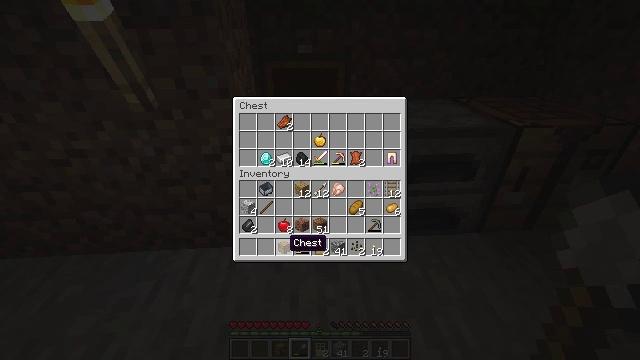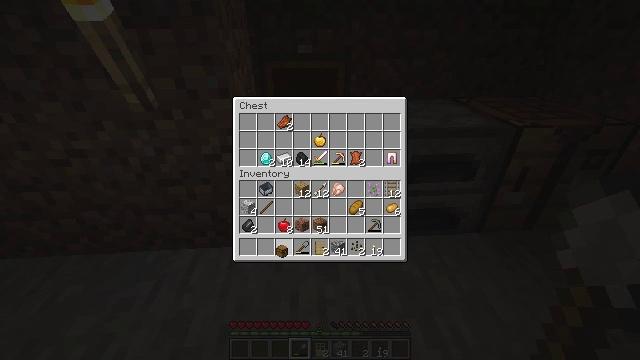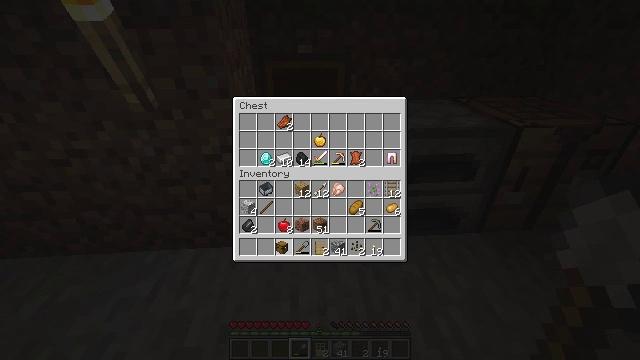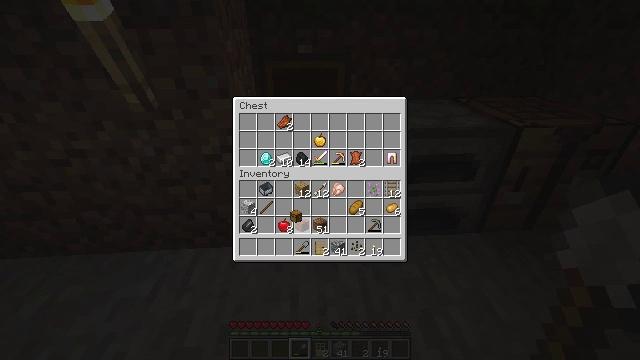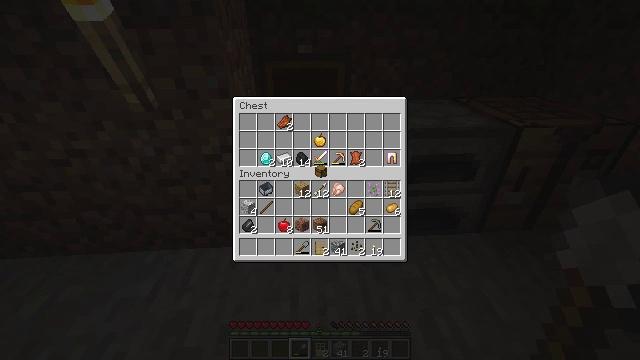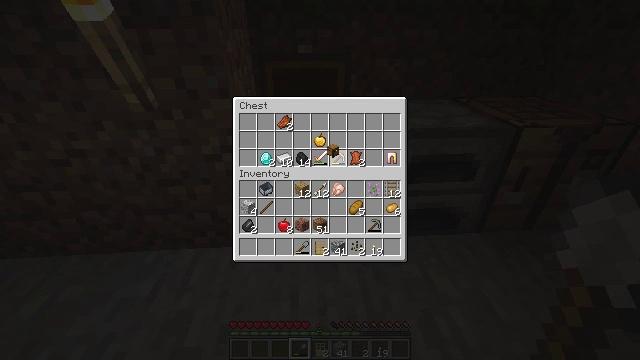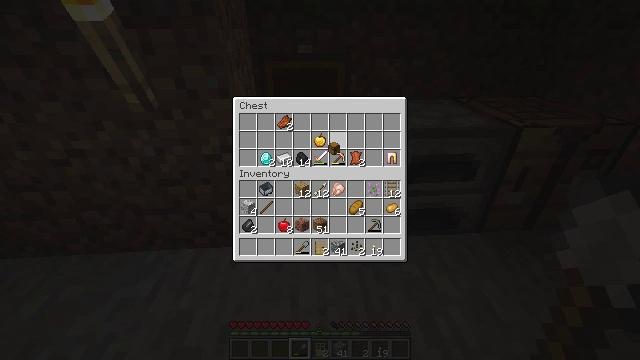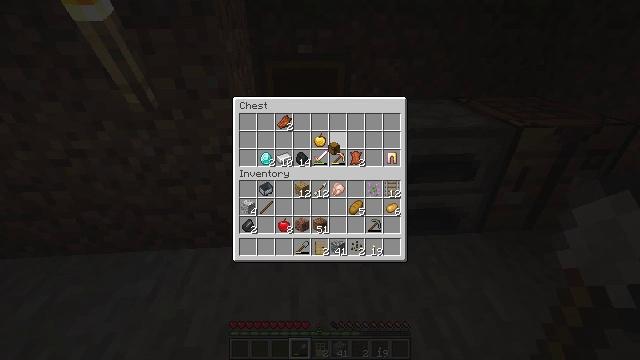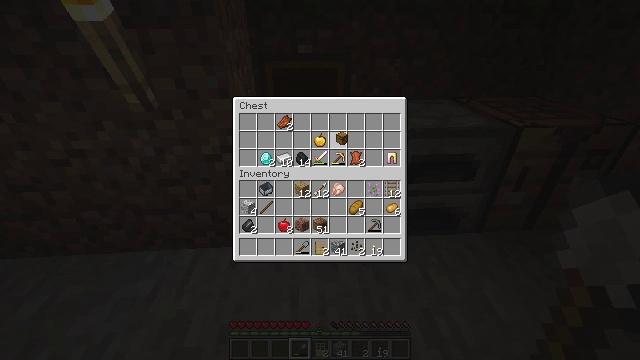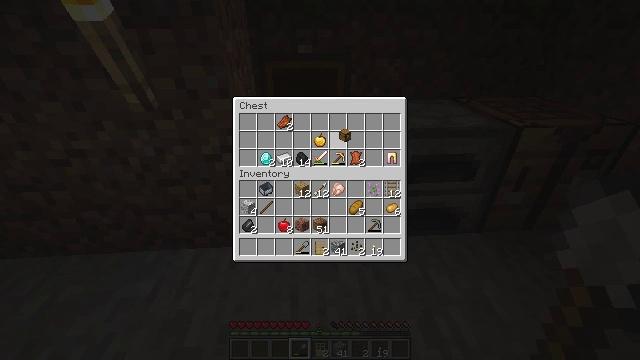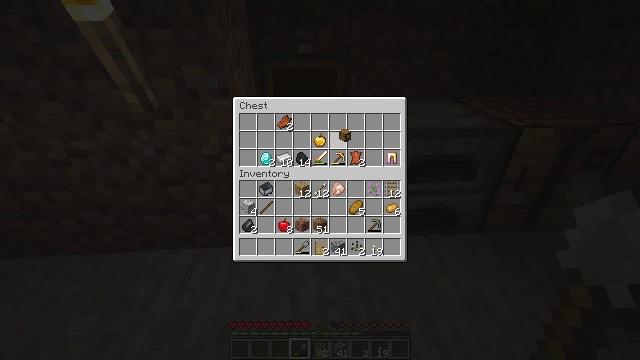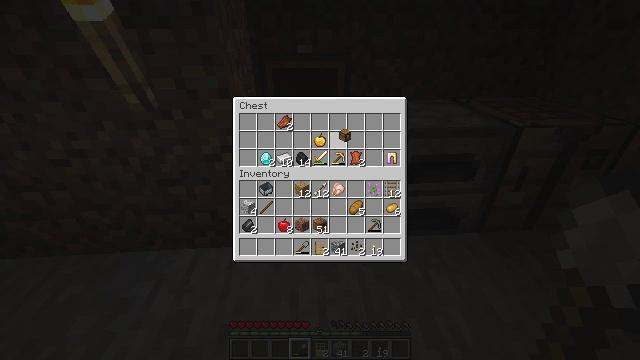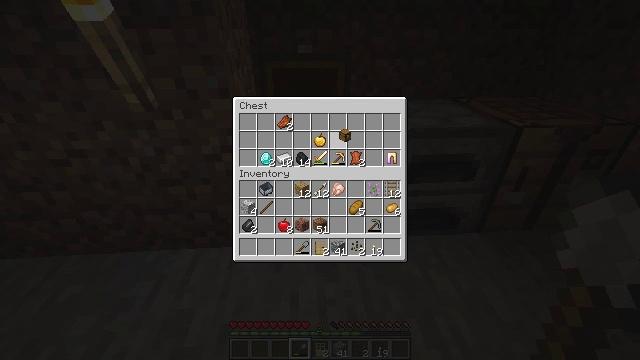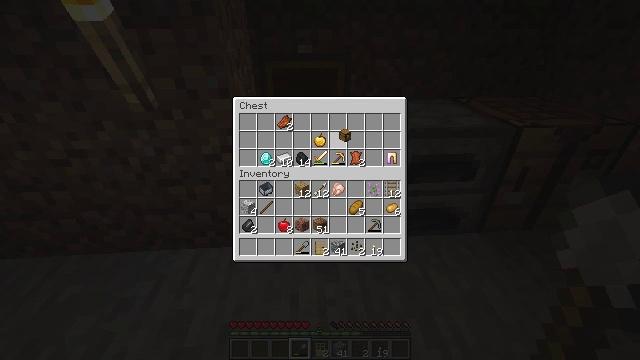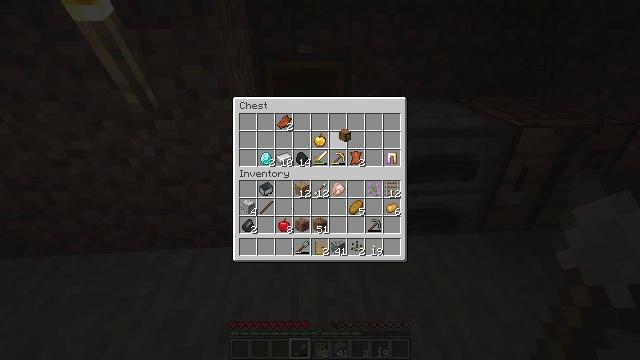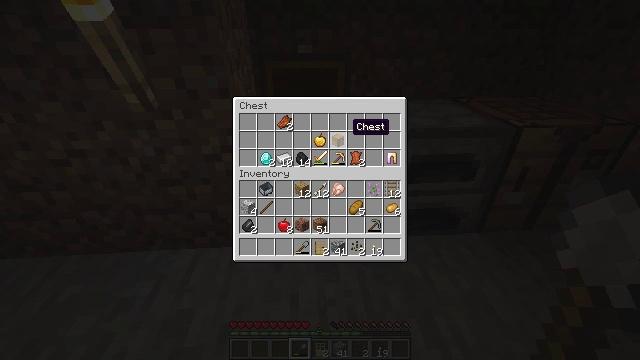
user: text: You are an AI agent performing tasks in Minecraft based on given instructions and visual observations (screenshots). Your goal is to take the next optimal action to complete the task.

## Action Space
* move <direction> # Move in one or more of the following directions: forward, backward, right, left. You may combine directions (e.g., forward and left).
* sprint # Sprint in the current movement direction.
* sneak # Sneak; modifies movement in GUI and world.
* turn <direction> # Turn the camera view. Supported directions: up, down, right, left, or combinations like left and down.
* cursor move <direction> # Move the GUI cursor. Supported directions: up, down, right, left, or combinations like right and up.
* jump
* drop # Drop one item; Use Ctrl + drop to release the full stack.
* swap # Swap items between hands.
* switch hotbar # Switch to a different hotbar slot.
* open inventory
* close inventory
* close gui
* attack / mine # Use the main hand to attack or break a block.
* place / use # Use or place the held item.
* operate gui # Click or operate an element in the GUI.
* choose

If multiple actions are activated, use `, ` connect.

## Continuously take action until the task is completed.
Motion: motion action
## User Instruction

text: Clear birch leaves to get saplings.
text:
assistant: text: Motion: attack / mine
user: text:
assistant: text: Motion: attack / mine
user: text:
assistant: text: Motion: turn right and up
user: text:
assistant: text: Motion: turn right and up
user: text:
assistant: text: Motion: turn right and up
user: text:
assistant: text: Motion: no_op
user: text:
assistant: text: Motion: no_op
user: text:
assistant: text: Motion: turn right and up
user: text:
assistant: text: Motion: no_op
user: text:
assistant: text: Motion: no_op
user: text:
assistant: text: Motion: no_op
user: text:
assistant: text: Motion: attack / mine
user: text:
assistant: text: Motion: attack / mine
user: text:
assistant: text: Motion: attack / mine
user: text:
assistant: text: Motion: no_op
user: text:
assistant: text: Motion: no_op
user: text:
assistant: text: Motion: no_op
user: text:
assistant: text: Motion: no_op
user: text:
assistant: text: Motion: no_op
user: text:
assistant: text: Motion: no_op
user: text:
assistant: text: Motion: close inventory
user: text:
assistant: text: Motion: close inventory
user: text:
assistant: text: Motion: close inventory
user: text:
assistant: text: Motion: turn right, close inventory
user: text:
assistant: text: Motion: turn right
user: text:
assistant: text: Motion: turn right
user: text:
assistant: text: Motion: turn right
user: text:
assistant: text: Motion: turn right
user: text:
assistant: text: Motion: turn right
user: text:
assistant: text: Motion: turn right